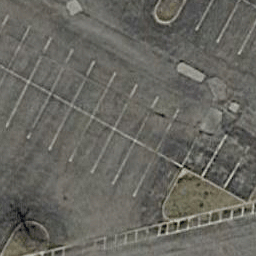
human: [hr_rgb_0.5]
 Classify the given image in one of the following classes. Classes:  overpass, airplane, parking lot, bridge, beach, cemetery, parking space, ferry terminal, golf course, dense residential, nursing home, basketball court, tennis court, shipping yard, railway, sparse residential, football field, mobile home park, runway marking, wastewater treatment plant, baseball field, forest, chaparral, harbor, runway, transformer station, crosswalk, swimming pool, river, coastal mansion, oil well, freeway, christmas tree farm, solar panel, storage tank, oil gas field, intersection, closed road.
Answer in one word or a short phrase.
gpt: parking space